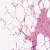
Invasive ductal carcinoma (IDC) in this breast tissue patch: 0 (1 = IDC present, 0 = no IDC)